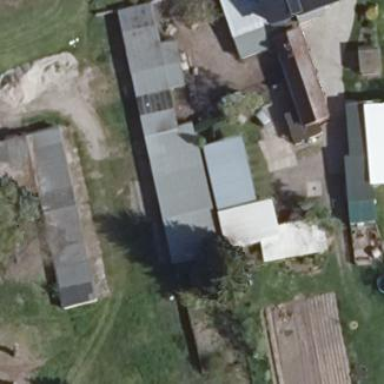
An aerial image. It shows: Group of garages.